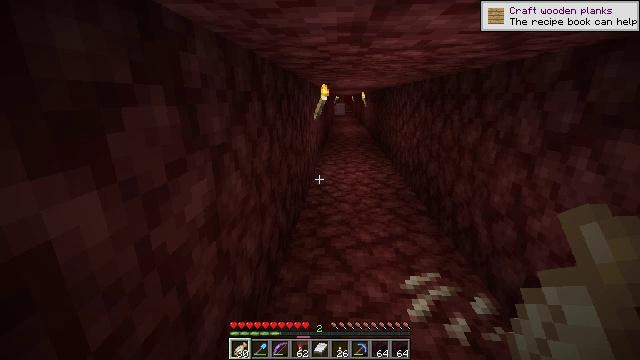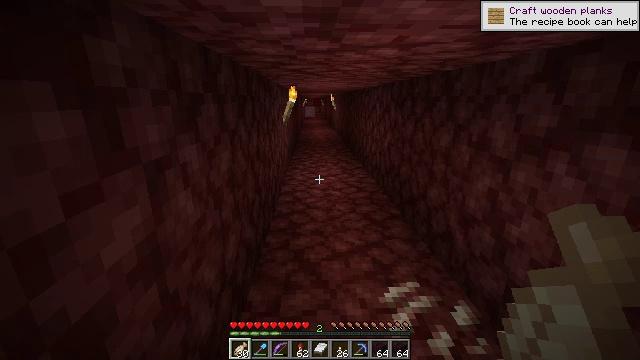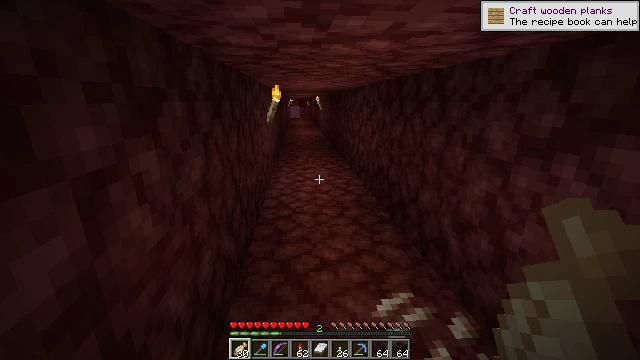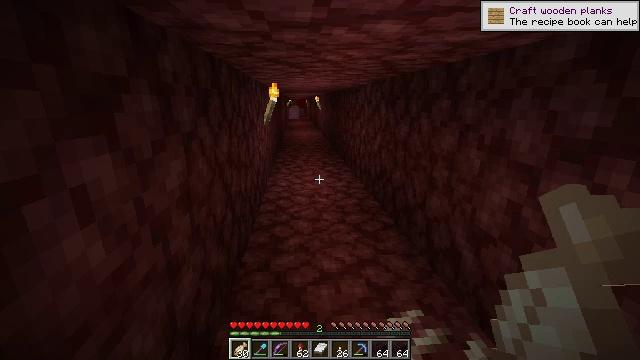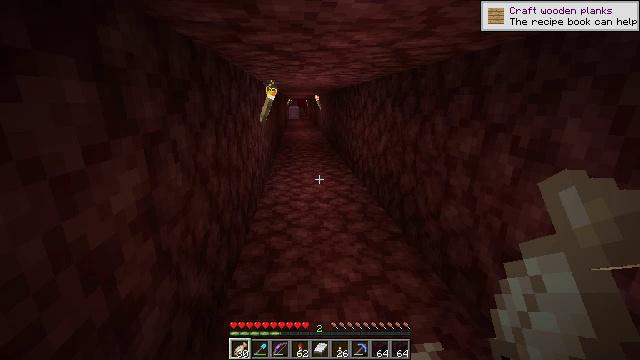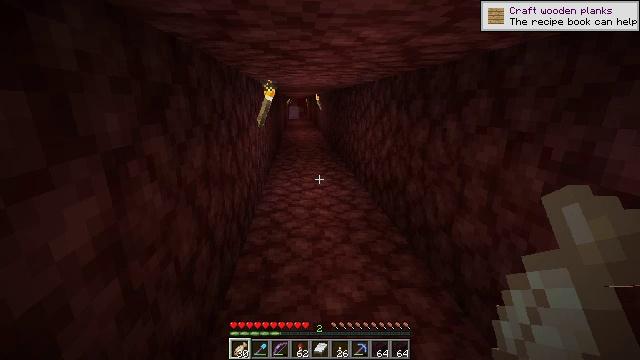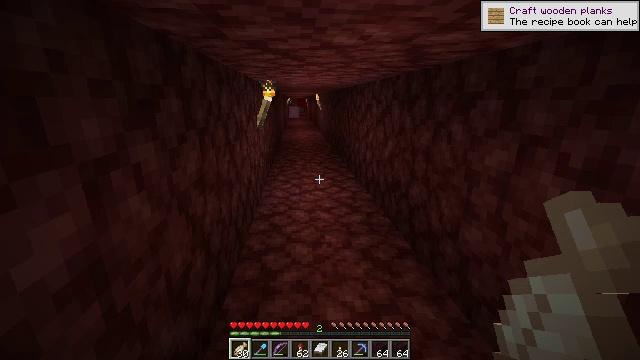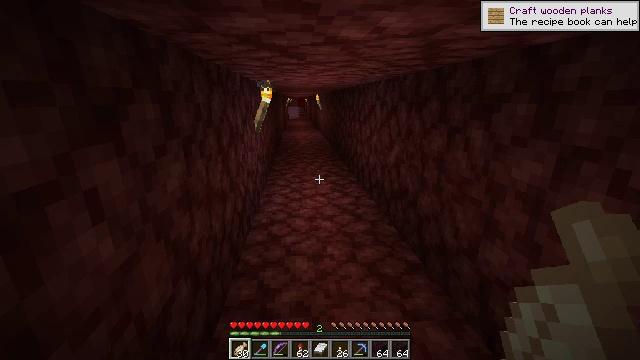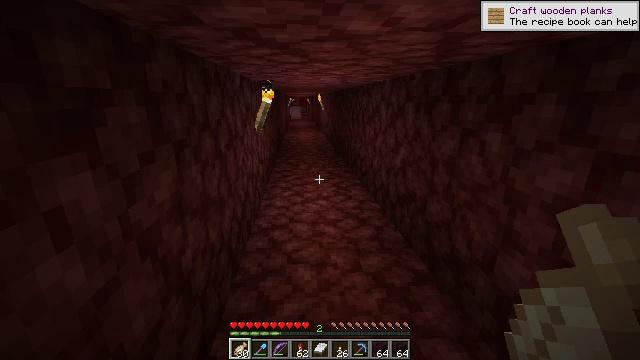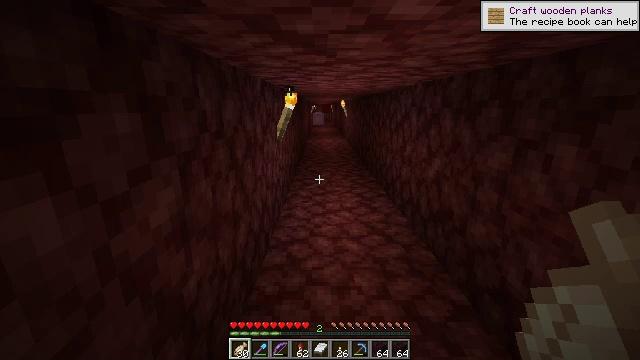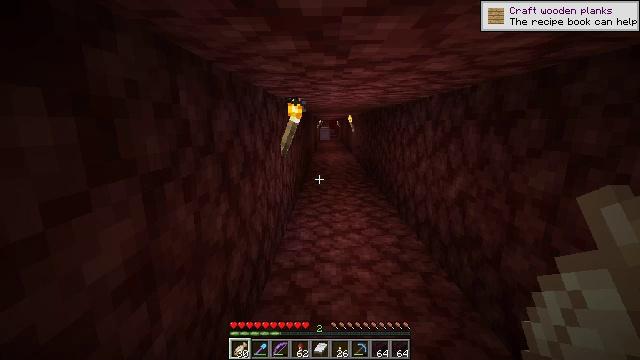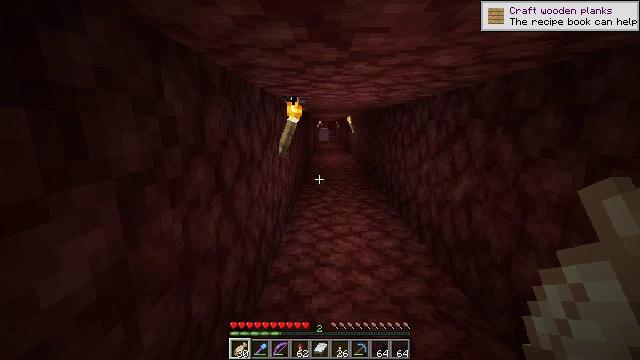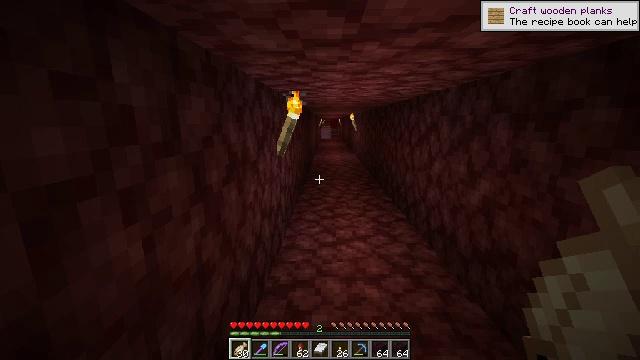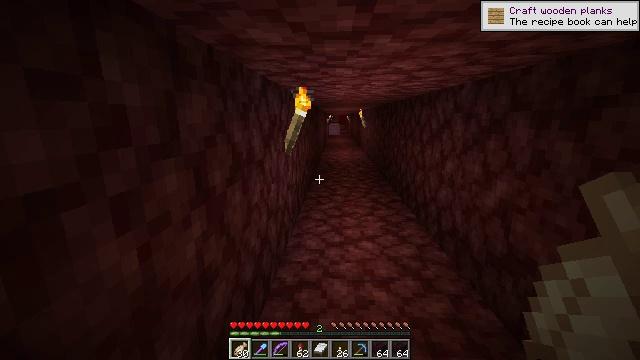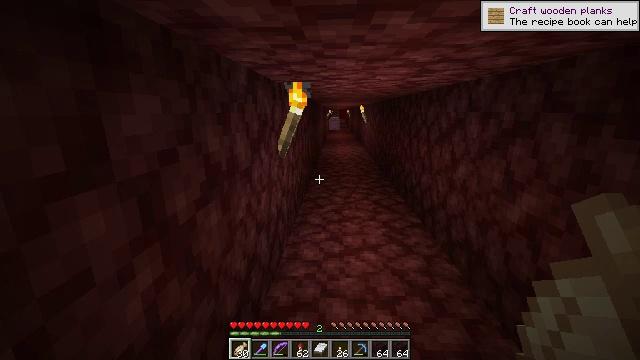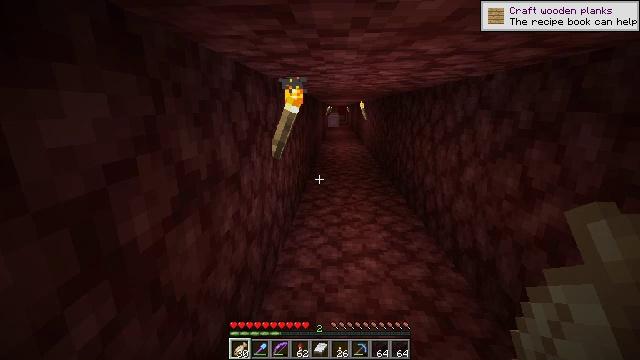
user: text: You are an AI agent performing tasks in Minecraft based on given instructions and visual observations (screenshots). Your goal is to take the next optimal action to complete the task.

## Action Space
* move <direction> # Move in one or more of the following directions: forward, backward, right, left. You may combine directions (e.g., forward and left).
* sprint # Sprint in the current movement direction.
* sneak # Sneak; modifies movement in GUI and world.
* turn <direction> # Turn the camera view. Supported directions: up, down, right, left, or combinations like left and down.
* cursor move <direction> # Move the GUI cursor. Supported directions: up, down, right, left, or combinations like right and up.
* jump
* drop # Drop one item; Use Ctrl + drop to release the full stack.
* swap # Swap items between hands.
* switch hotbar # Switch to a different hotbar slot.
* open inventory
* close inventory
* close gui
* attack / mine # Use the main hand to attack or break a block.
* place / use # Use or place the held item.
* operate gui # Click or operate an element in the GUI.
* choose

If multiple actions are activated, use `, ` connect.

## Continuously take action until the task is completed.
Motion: motion action
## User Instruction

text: Make a nether brick slab by crafting.
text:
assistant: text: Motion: move forward, turn right
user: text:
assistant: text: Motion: move forward, turn right
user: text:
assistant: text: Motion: move forward
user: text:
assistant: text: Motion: move forward
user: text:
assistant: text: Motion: move forward
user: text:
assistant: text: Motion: move forward
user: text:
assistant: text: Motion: move forward
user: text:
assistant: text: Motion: move forward
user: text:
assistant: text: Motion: move forward, turn left and up
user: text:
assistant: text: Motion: move forward, turn left and up
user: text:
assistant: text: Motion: move forward
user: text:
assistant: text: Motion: move forward
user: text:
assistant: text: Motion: move forward, turn left
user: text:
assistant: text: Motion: move forward, turn down
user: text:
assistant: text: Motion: move forward
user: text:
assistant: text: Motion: move forward
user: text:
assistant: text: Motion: move forward
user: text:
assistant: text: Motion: move forward
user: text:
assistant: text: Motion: move forward
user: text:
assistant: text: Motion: move forward
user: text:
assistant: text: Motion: move forward, turn right
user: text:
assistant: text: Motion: move forward
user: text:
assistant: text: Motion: move forward
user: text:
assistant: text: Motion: move forward
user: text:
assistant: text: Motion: move forward
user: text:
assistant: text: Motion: move forward
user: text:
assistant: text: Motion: move forward
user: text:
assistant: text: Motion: move forward
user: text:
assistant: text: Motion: move forward
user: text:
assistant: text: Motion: move forward